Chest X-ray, PA view. Patient: 54 years old, sex M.
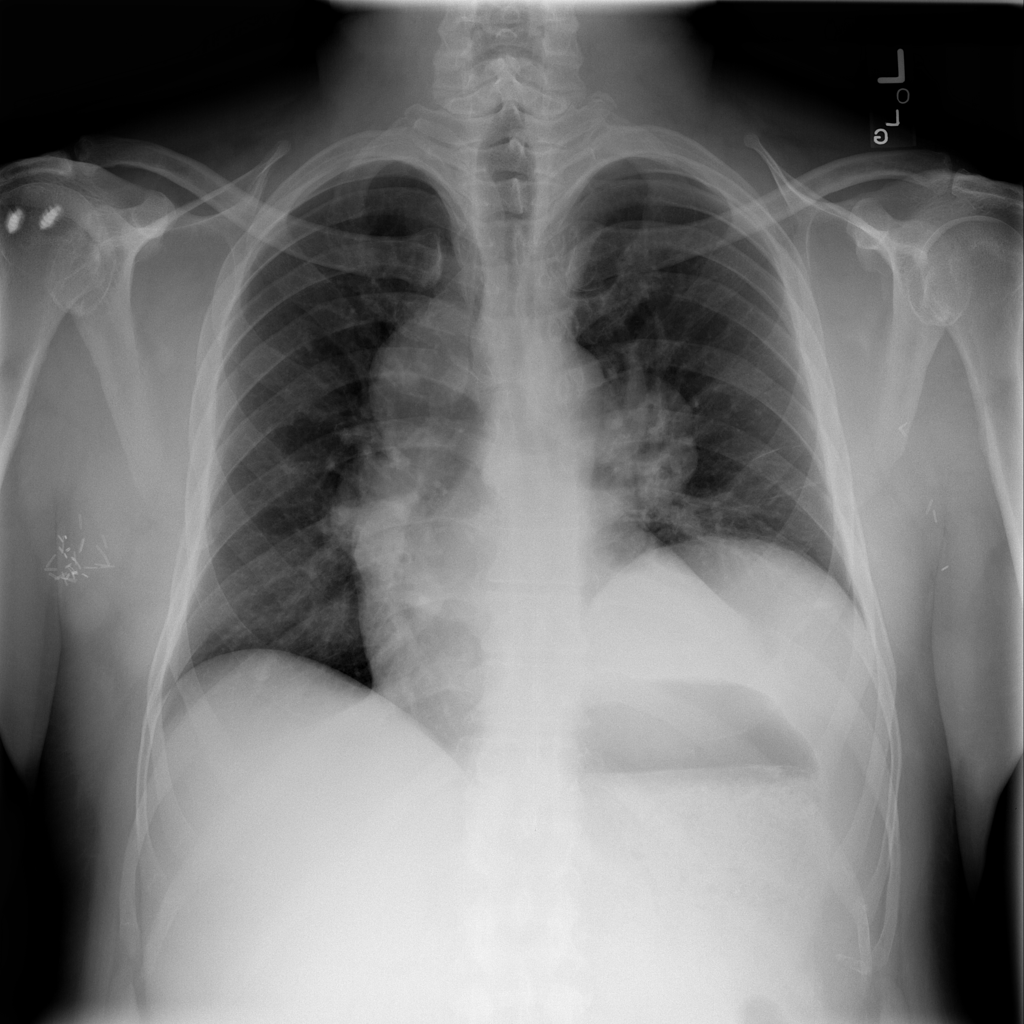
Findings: Atelectasis